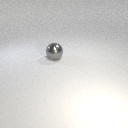
large gray metal sphere